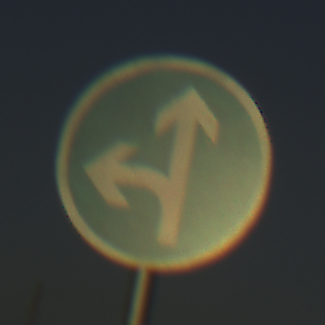
Verkehrszeichen: VorgeschriebeneFahrtrichtungGeradeausOderLinks
Umgebung: Outdoor, RoadRail
Tageszeit: SunriseSunset
Wetter: Clear
Licht: Natural
Jahreszeit: NotSpecified
Kontrast: HighContrast